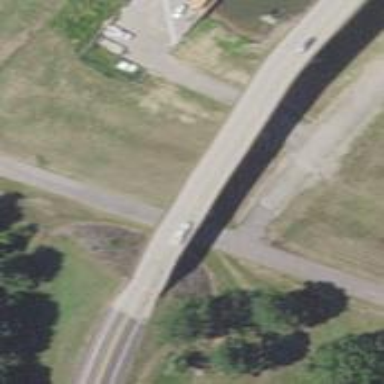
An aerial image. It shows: Beam bridge on secondary road.